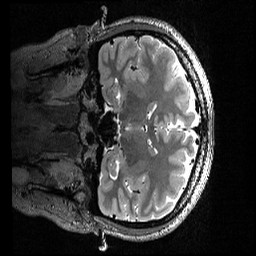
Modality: T2w
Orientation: coronal
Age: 22
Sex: female
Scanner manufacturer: siemens
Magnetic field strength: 3 T
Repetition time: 3.2 s
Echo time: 0.56 s